Question: I'd like to pack my zodb.
I've logged into the zmi from mydomain.com/manage.
I used the username 'admin' and the password I specified in the buildout, and it succeeded.
However control_panel is not listed when I click on '/' (nor is the site name).
What am I missing here?

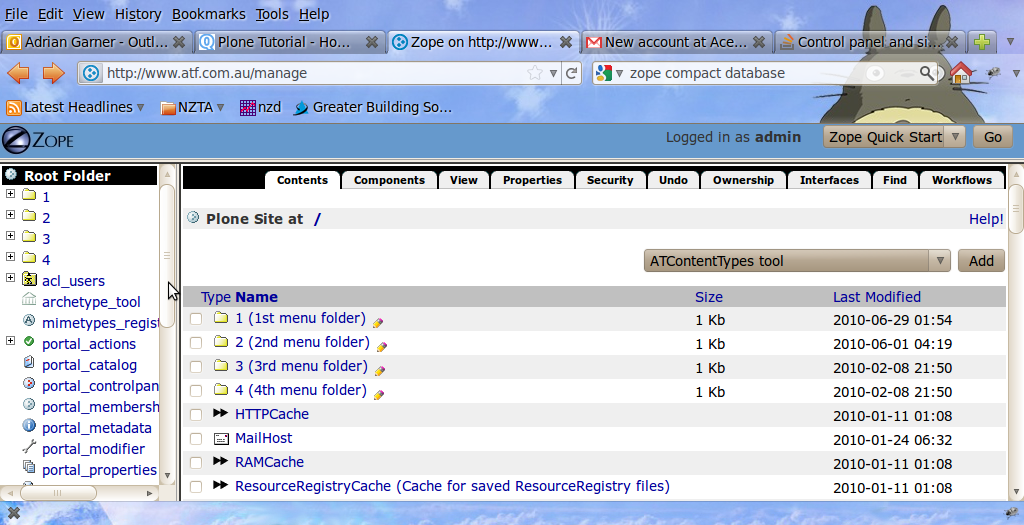
Answer: You aren't really looking at the Zope2 application root. Rather, you are looking at the virtual host root (that is most likely proxied by Apache or NGINX some other web server). Try accessing the site on whatever port Zope2 is running on, e.g. 8080.
Also in newer Plones, there is a Maintenance control panel in Site Setup where you can pack (this requires that you have the Manager role at the Zope2 application root).